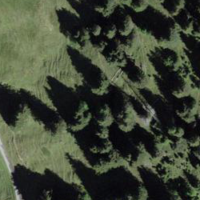
EUNIS habitat code: 43
Species observed at this site:
Bartsia alpina